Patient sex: M
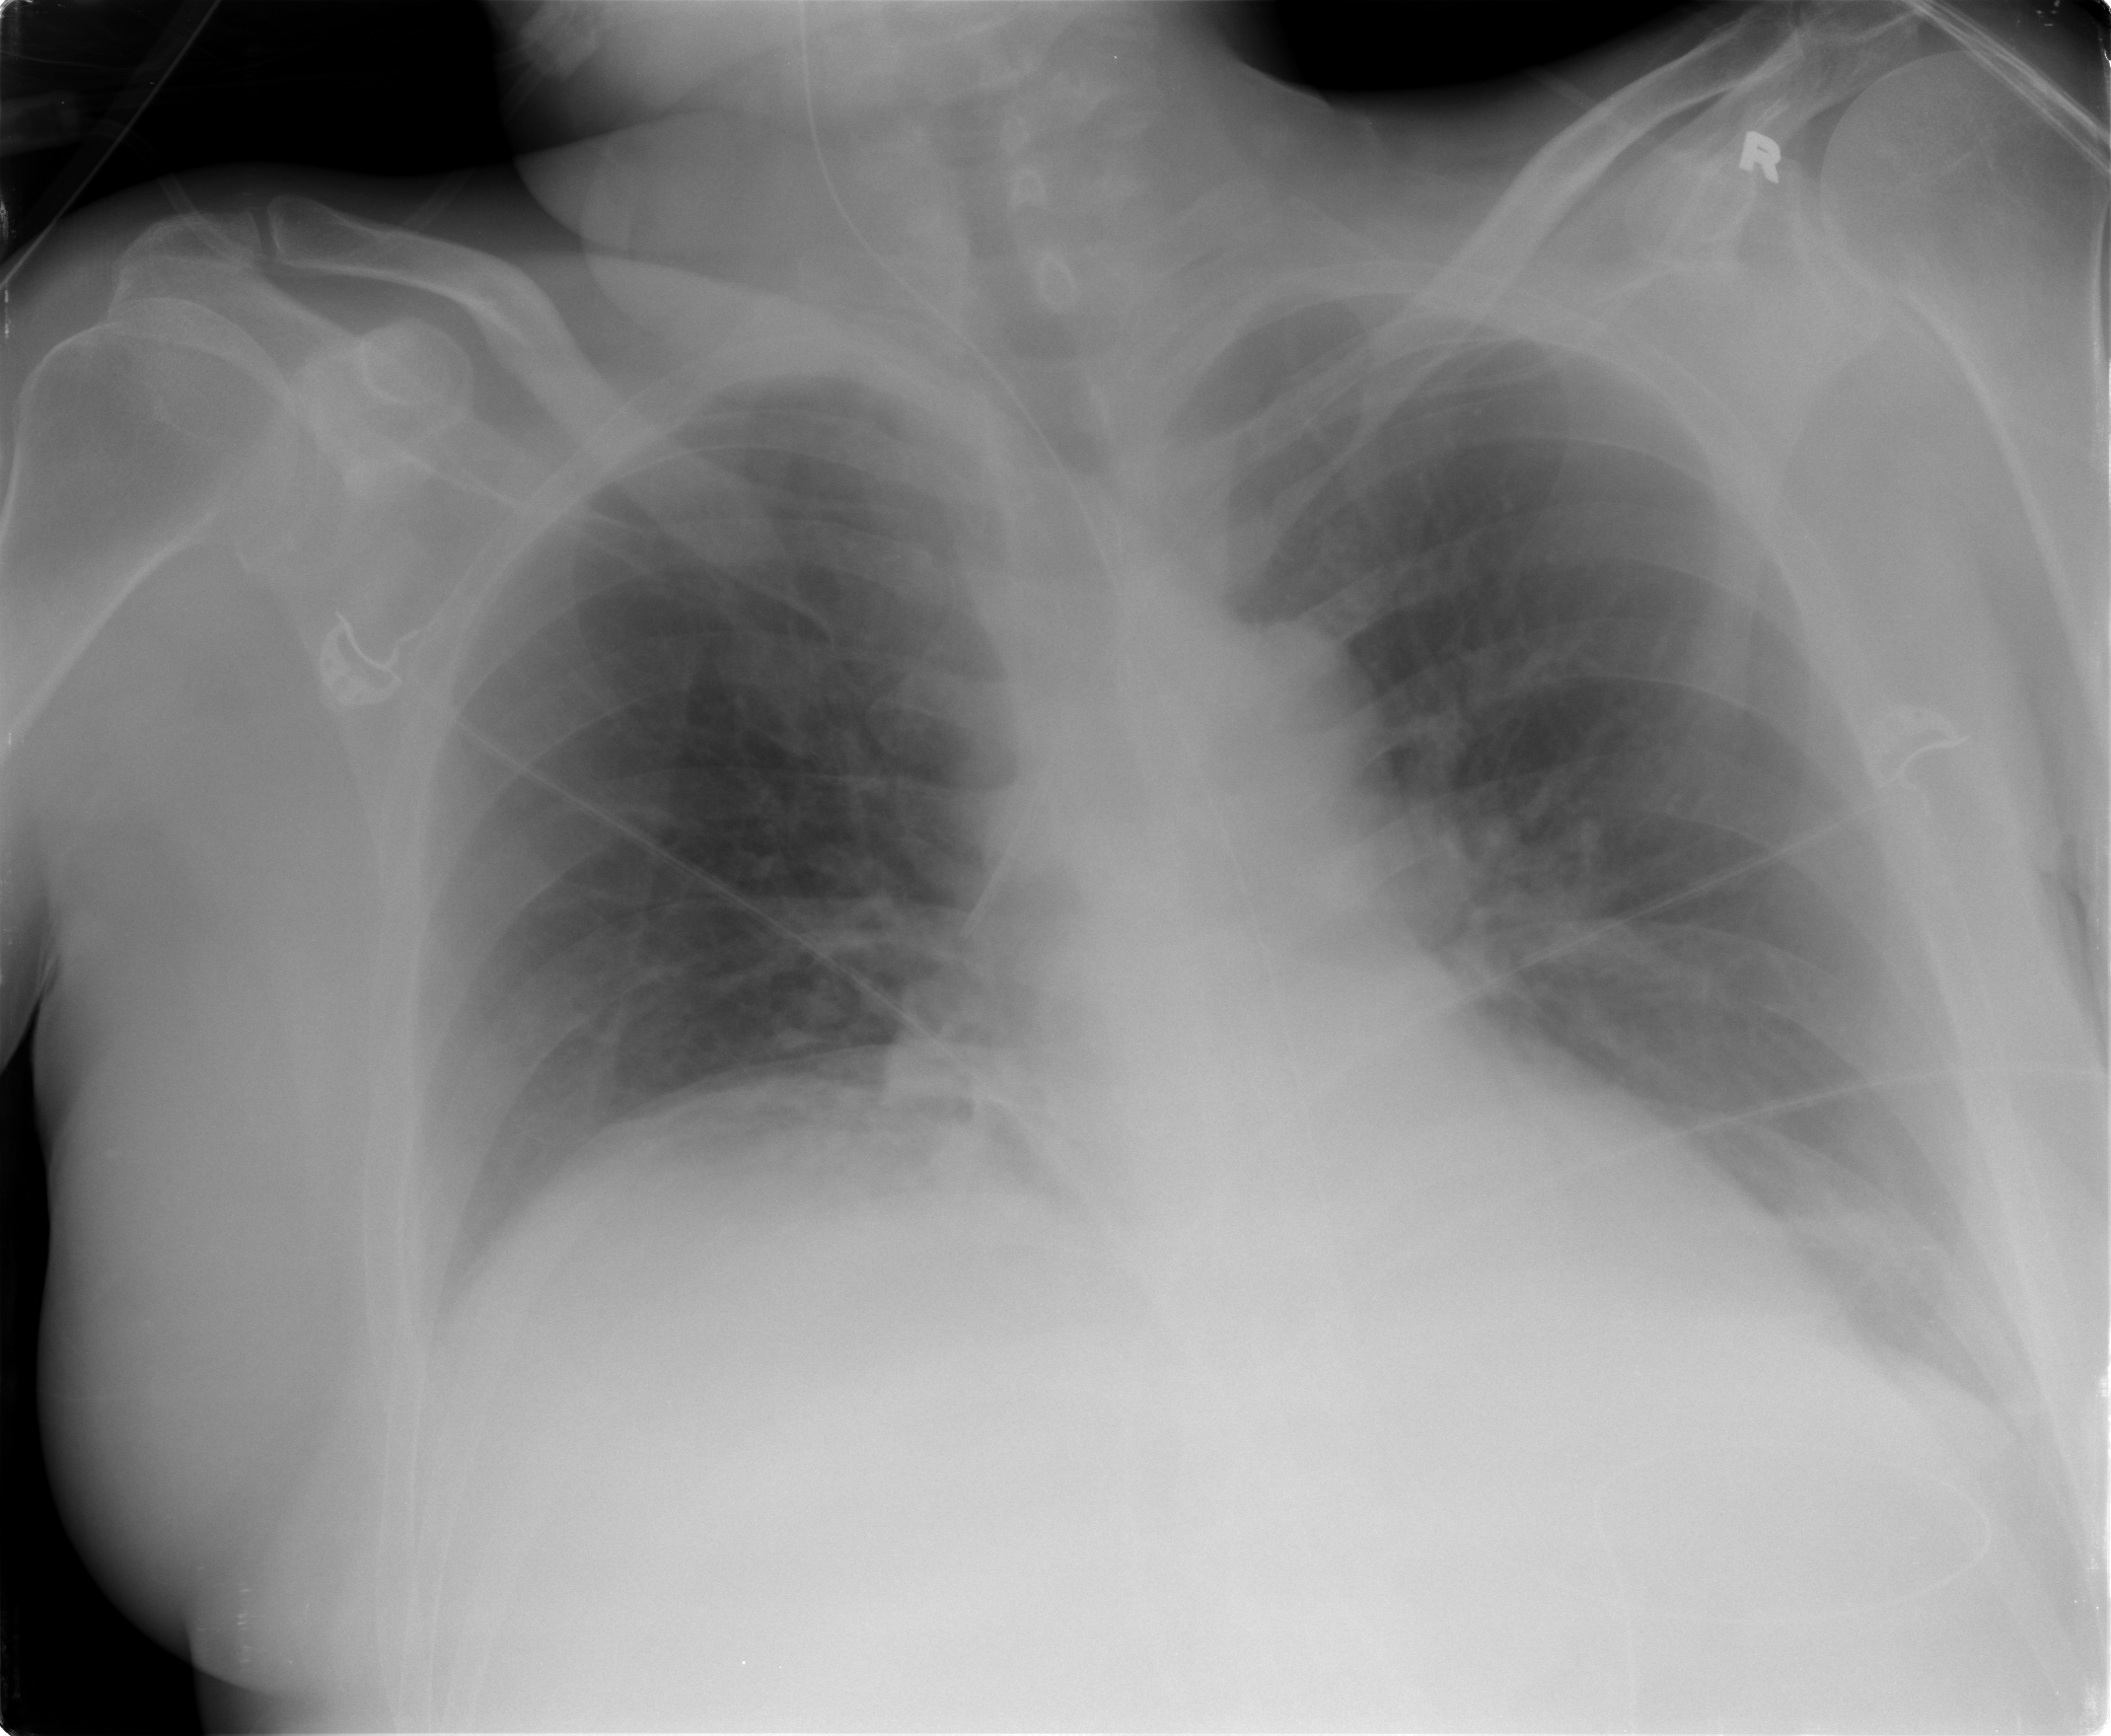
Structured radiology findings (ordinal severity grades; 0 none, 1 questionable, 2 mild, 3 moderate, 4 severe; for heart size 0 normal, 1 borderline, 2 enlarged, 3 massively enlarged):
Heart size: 1
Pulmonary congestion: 1
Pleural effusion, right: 0
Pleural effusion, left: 2
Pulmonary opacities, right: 0
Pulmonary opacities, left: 0
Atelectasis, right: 1
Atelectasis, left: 2